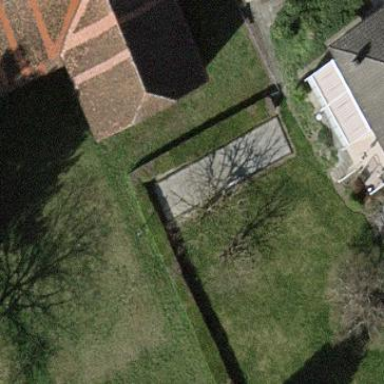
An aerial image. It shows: Pitch for playing boules.